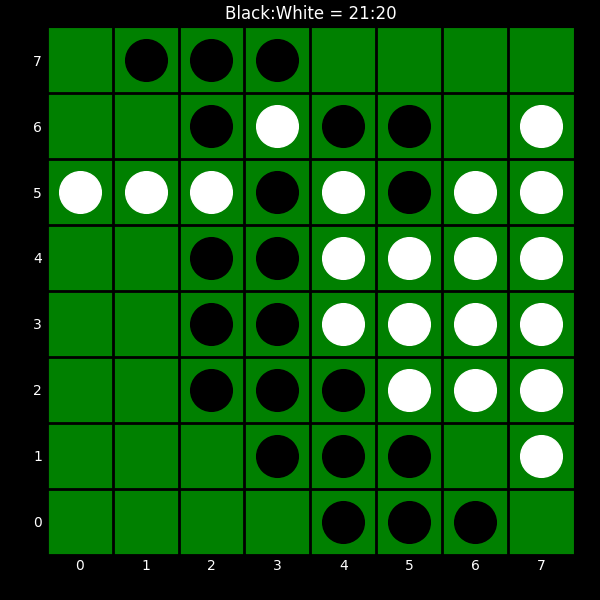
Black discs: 21
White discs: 20